Question: How would I add a Google Plus One button to my Android live wallpapers settings like the following?

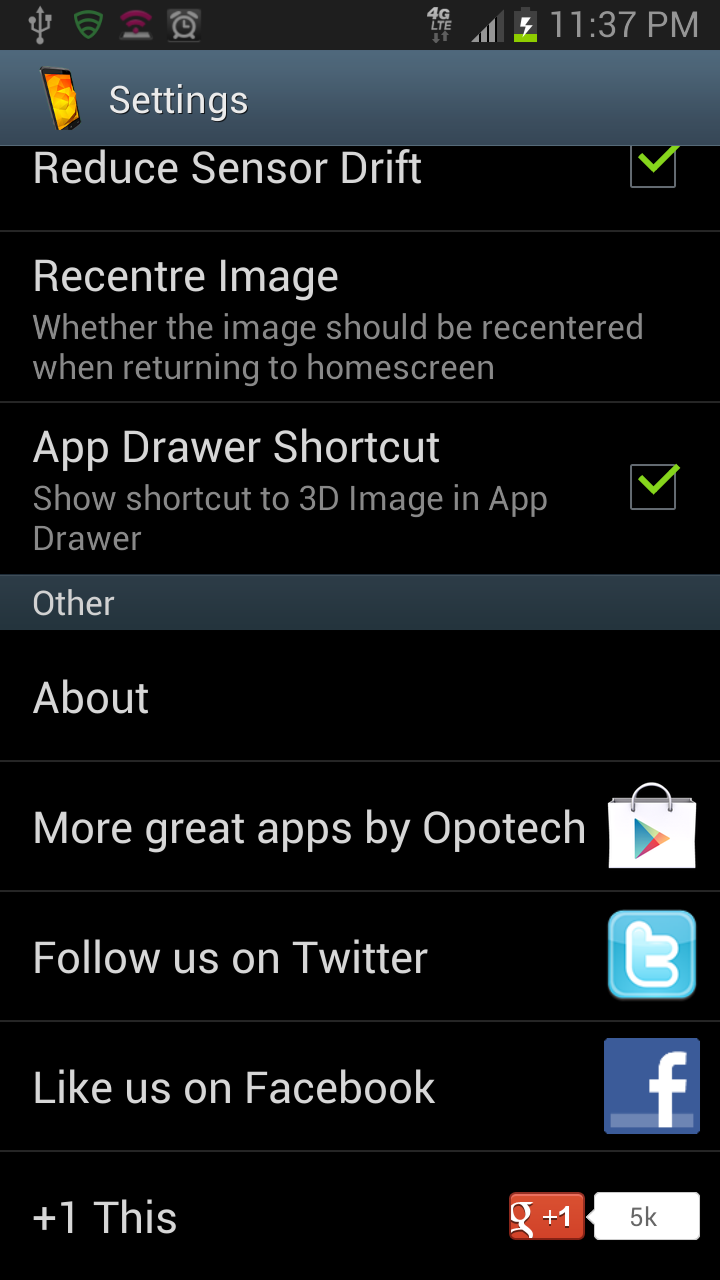
Answer: Well here is how I would do it, I haven't tested it just searched over Google.
- You will have to use the Google Plus API, <URL> do whatever you want when user clicks it!
Another way is to add Google Plus icon to the preference:
- Create a 'Preference' item and add Google Plus icon to it as described <URL> do whatever you want when user clicks it.
Hope this can help you! Sorry for my bad English!